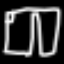
Label: pants